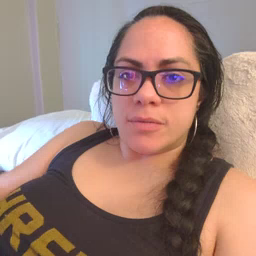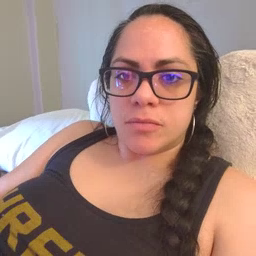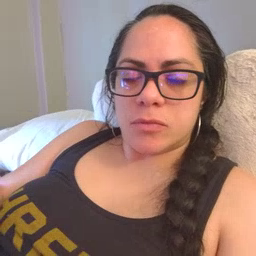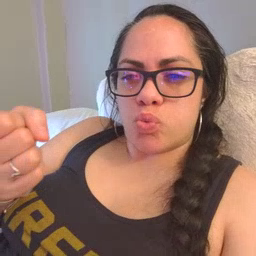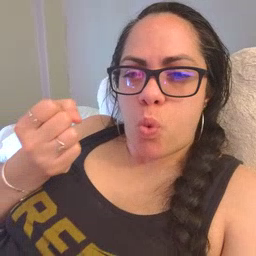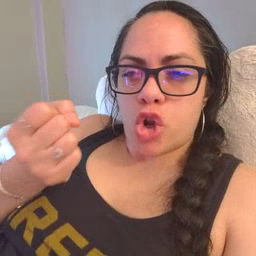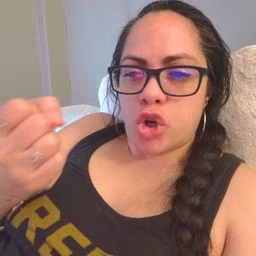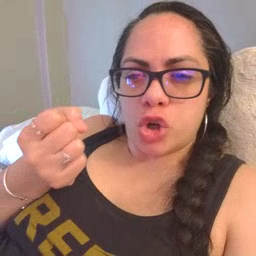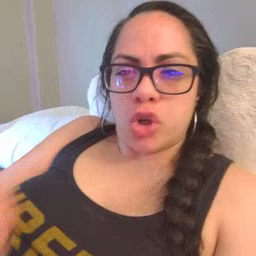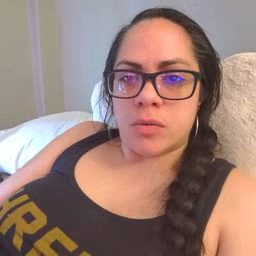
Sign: drawer